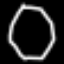
Label: octagon